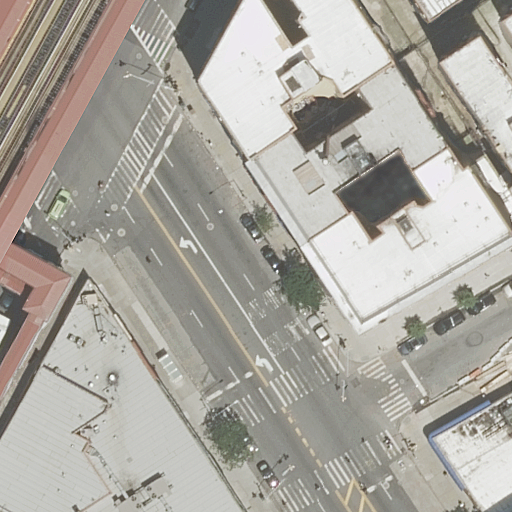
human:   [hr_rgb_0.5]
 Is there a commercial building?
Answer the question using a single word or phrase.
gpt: no

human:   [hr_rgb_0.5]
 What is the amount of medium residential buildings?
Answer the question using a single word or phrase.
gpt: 2

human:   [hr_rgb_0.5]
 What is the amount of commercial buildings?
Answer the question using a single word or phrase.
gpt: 0

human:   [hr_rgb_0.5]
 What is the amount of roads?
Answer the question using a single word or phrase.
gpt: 6

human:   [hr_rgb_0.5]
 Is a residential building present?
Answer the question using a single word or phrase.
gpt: yes

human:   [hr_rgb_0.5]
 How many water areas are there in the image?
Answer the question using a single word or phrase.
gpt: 0

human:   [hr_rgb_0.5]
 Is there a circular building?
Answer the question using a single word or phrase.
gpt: no

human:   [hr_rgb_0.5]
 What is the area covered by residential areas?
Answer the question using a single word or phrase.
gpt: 100m2

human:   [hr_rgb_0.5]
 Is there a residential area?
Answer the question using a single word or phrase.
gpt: yes

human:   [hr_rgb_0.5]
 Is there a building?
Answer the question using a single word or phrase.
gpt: yes

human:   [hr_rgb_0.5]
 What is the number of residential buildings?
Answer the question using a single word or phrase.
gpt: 8

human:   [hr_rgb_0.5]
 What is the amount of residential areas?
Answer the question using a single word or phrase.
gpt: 1

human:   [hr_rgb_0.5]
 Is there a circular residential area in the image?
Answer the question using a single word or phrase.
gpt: no

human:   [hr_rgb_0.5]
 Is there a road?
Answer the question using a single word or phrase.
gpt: yes

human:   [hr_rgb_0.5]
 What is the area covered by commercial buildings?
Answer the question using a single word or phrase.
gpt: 0m2

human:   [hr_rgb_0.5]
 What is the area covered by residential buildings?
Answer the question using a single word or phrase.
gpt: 3857m2

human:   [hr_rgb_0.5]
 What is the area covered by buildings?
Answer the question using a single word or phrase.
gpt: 3857m2

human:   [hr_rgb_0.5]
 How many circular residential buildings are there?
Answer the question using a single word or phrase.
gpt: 0

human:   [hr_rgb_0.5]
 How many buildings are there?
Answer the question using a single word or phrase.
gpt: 8

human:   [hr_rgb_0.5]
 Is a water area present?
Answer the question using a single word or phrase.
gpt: no

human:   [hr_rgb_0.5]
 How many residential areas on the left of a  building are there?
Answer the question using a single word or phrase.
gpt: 0

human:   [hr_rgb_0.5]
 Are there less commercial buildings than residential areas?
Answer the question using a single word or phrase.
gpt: yes

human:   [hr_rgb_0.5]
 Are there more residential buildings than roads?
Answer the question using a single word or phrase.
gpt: yes

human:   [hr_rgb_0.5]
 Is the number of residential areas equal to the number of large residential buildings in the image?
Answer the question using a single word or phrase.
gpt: no

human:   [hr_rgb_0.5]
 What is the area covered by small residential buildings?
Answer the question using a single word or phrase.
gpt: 25m2

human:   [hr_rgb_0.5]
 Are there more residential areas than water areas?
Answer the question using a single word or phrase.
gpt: yes

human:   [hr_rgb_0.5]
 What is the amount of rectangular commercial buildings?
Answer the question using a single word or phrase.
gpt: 0

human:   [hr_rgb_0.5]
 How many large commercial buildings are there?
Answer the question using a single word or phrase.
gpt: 0

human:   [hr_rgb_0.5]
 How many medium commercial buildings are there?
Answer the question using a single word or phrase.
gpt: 0

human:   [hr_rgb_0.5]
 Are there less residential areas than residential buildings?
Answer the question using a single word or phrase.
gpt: yes

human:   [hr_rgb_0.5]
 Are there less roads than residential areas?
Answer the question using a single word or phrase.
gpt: no

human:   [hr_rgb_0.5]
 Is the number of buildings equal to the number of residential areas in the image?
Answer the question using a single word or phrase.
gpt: no

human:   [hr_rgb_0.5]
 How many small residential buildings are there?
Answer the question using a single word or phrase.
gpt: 2

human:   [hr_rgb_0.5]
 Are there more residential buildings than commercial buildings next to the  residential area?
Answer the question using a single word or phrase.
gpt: yes

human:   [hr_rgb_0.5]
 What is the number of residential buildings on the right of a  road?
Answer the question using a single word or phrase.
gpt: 7

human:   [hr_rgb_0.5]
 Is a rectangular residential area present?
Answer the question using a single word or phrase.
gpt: yes

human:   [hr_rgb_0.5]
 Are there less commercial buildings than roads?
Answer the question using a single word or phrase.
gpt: yes

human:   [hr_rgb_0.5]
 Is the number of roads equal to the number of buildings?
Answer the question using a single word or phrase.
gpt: no

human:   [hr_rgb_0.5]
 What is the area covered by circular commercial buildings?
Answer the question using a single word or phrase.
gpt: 0m2

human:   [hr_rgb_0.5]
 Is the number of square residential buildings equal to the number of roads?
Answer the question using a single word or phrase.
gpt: no

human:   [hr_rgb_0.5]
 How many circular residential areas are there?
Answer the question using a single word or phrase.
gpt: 0

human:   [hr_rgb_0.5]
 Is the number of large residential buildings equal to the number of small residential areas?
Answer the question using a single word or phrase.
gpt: no

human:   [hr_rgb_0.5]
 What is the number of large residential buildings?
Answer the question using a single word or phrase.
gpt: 4

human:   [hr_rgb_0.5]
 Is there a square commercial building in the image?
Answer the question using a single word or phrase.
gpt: no

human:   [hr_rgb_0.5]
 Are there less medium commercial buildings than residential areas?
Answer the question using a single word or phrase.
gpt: yes

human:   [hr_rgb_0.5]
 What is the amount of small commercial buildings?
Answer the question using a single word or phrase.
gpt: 0

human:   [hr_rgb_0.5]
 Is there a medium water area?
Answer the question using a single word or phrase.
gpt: no

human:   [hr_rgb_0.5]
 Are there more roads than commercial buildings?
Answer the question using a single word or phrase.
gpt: yes

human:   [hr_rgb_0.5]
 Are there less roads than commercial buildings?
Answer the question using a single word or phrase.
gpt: no

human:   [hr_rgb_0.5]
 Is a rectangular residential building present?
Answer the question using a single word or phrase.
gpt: yes

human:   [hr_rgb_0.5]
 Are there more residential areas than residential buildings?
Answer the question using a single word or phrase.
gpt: no

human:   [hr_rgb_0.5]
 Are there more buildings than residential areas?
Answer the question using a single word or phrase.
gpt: yes

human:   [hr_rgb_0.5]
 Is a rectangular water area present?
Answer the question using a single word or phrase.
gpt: no

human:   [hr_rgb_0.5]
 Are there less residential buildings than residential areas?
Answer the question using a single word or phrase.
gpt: no

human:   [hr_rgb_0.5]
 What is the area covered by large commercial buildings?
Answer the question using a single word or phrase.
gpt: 0m2

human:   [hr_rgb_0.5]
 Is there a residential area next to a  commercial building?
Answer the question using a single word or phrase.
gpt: no

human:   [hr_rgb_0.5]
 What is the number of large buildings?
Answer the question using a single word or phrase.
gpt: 4

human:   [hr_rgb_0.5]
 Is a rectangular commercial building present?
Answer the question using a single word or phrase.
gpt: no

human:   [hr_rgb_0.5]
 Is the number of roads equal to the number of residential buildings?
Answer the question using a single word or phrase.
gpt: no

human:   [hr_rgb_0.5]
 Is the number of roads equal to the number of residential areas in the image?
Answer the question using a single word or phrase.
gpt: no

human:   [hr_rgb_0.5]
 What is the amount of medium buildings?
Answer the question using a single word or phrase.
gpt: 2

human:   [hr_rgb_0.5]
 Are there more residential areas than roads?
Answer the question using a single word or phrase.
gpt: no

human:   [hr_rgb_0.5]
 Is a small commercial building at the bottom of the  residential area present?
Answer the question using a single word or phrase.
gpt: no

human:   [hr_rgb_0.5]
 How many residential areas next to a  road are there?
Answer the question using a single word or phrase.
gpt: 1